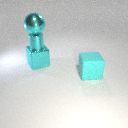
large cyan metal cube below large cyan metal sphere